Question: Having trouble finding an explanation in the docs, would someone be kind enough to explain to me what the red crossed out coordinate means in the image below?

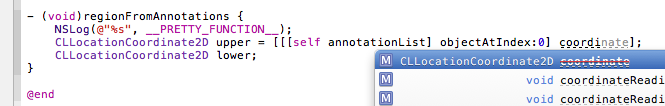
Answer: The crossed out options indicate deprecated methods, though I'm not sure how the compiler has decided what is deprecated given that it has no idea what class the object is. For example, 'coordinate' is deprecated in 'MKReverseGeocoder' as of iOS5, as is the whole class.